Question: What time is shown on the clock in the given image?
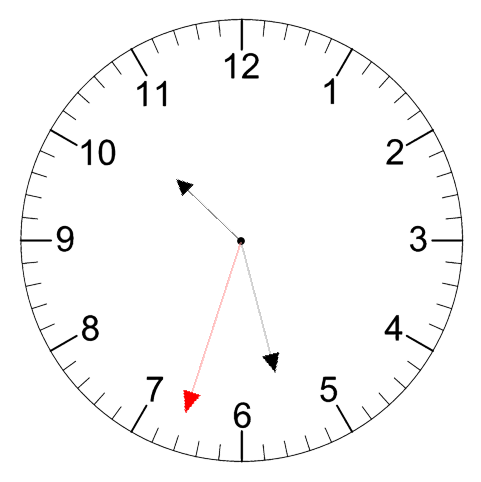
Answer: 10:27:33